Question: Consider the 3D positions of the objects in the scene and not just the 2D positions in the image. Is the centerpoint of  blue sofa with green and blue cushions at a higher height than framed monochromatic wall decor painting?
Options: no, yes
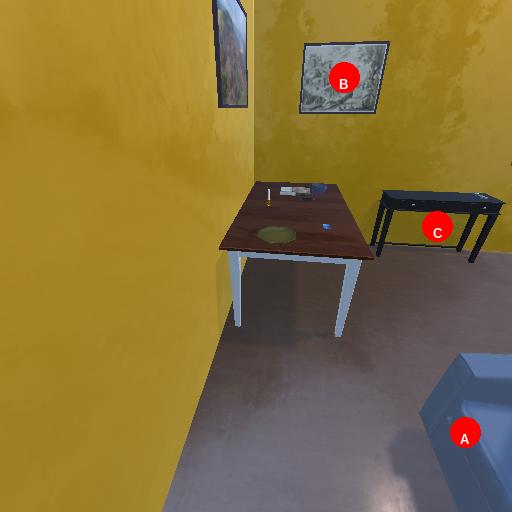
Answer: no